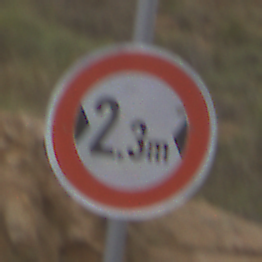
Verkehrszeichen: TatsaechlicheBreite2Komma3
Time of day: Midday
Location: Outdoor (Nature)
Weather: Overcast
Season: NotSpecified
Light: Natural